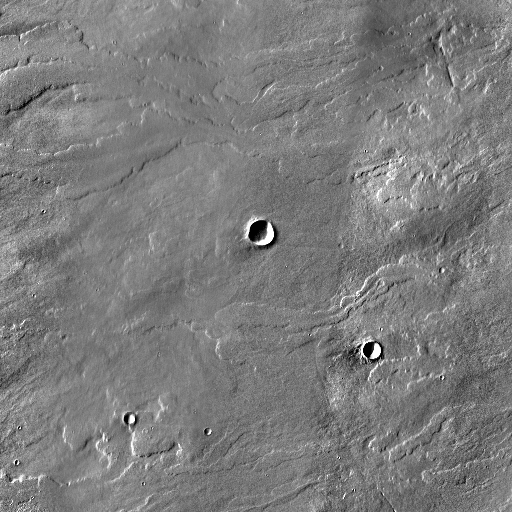
Crater classes present: Background, Other